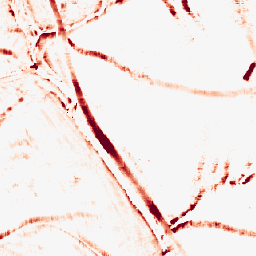
Category: morphological
Decomposition family: morphological_rect
Decomposition parameters: operation: opening
width: 10
height: 10
Upsampling method: nearest
Upsampling parameters: scale: 4
Upsampling scale: 4